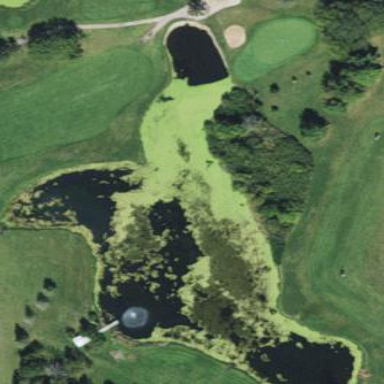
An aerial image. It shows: Scenic view of water hazard on golf course. The natural water feature adds beauty to the landscape.